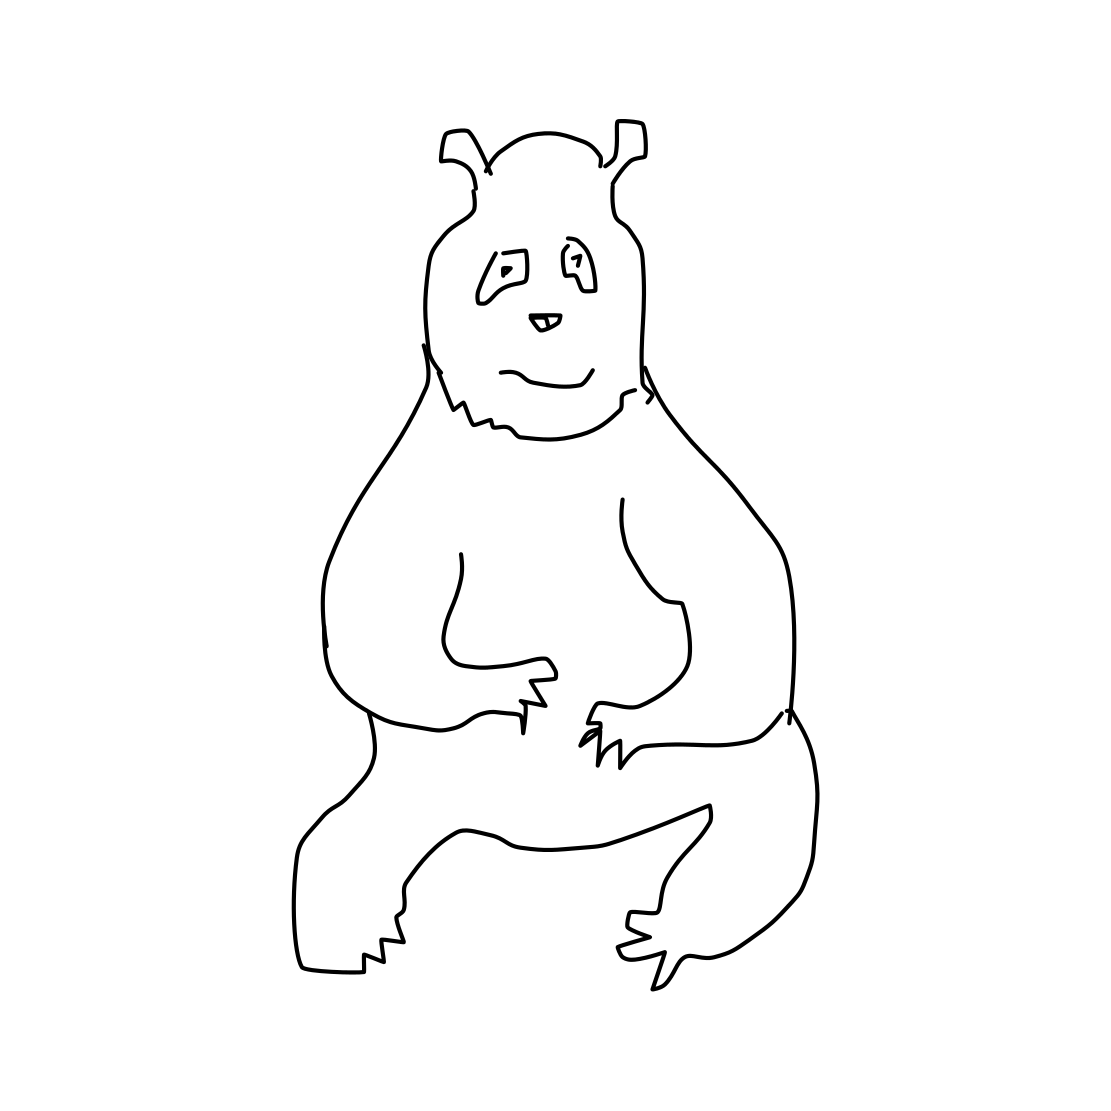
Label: panda